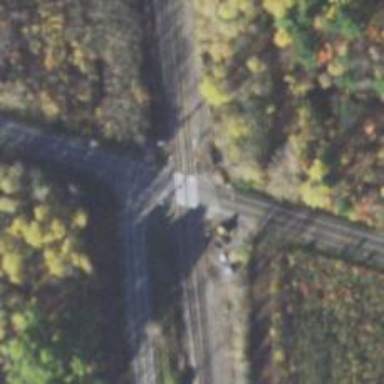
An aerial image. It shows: Railway level crossing.